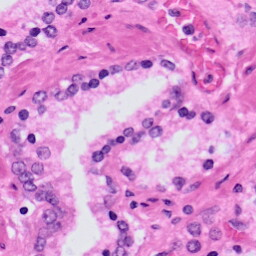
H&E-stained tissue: Prostate